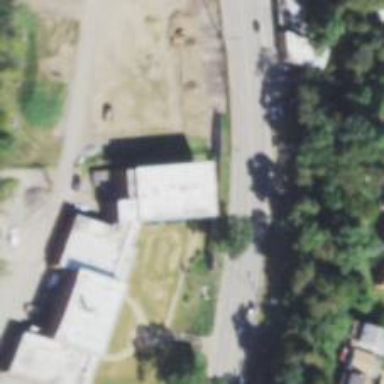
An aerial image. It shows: Historic school.